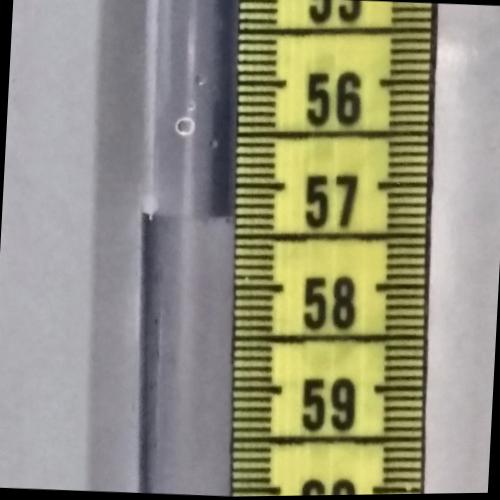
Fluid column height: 57.3 cm